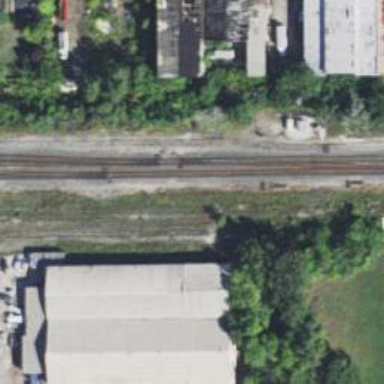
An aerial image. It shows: Railway track.